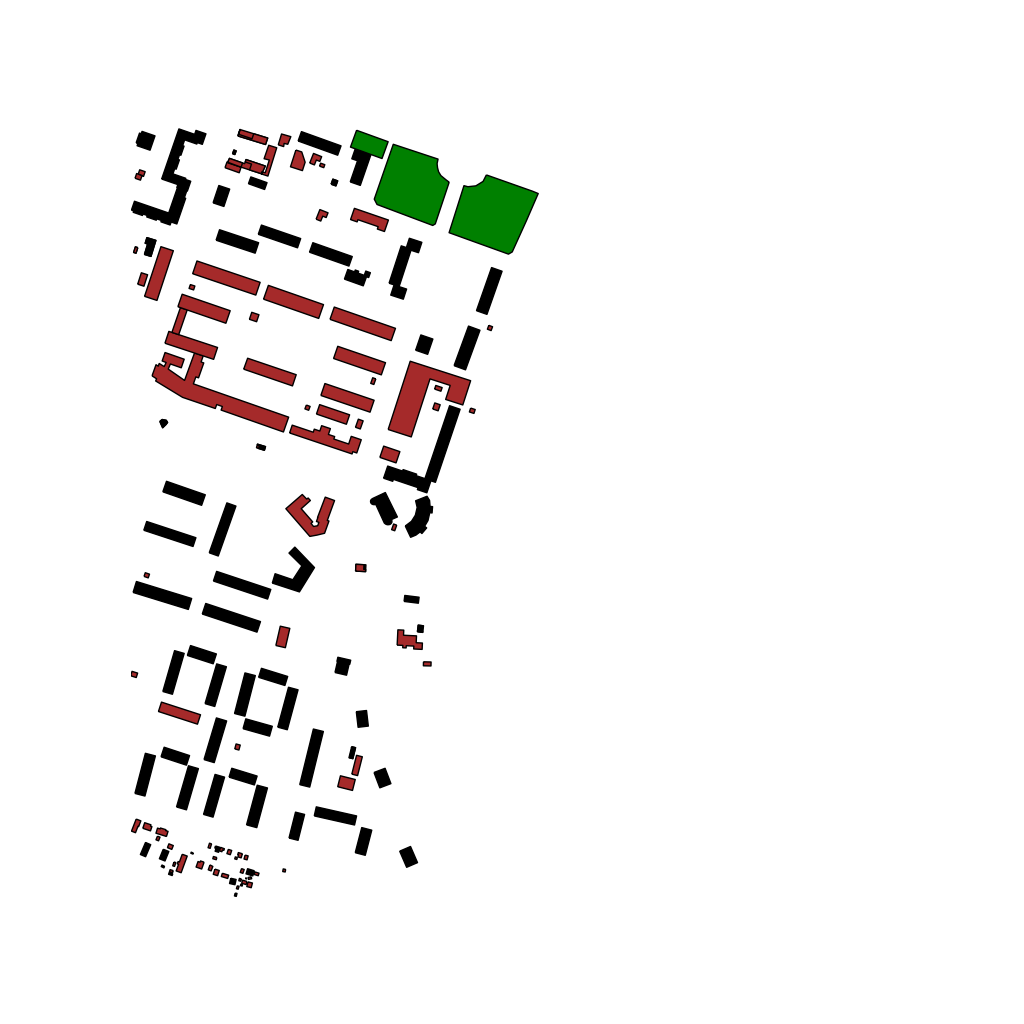
Tags: overhead vector_map, recreation, residential, special, modern, soviet, individual_rise, low_rise, medium_rise, density_2, Building, Facility, Park, 1.0 km²